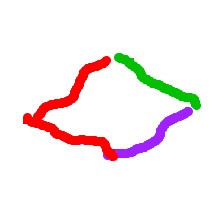
Shape: rhombus